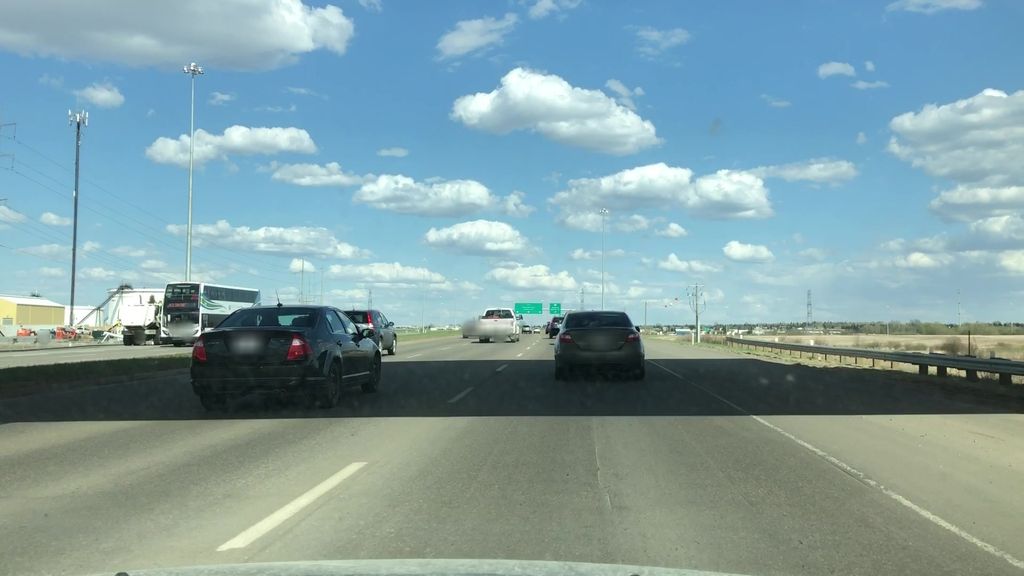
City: edmonton